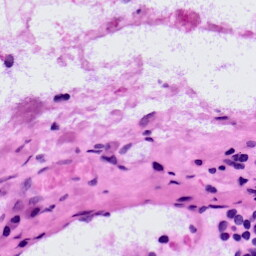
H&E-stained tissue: LymphNode